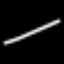
Label: line